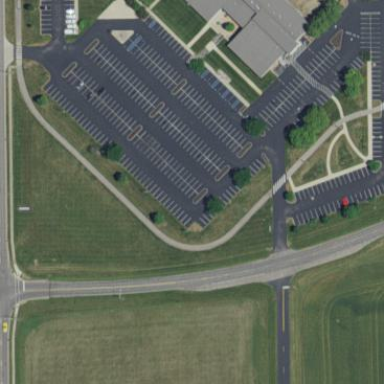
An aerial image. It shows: Parking area.